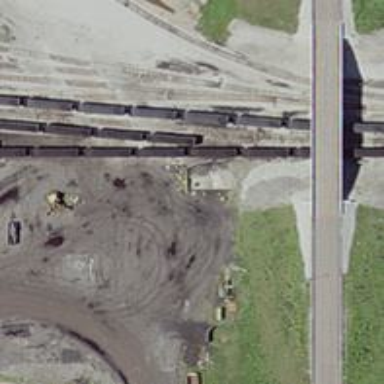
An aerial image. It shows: Railway spur service.